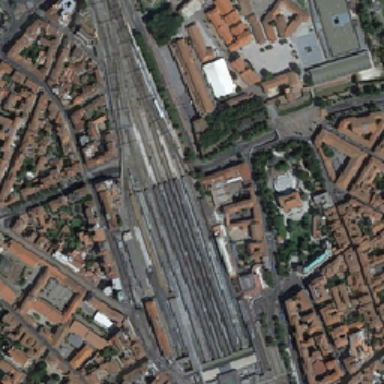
There are many ships in the harbor .